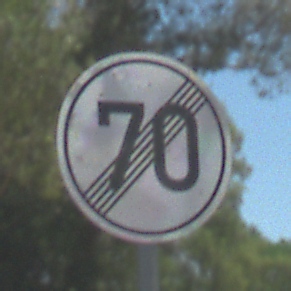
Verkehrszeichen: EndeGeschwindigkeit70
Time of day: Midday
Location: Outdoor (Nature)
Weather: Clear
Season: NotSpecified
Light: Natural